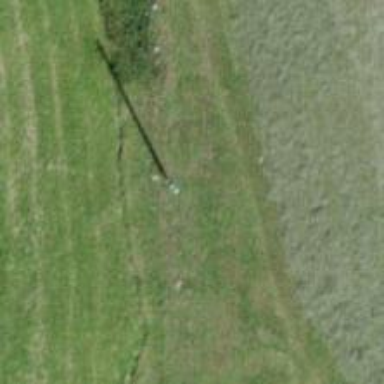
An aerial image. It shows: Minor power line.